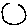
Label: circle